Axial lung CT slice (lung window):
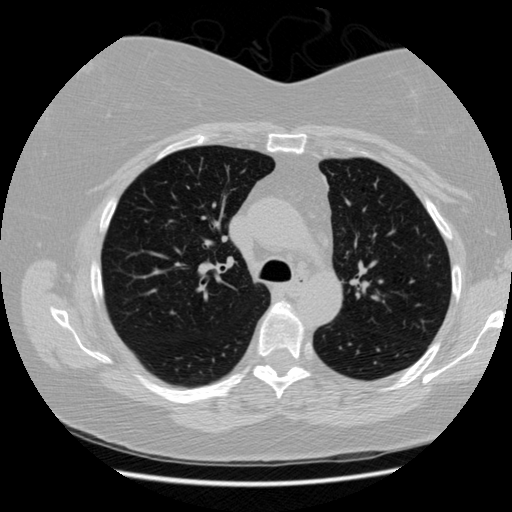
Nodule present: no